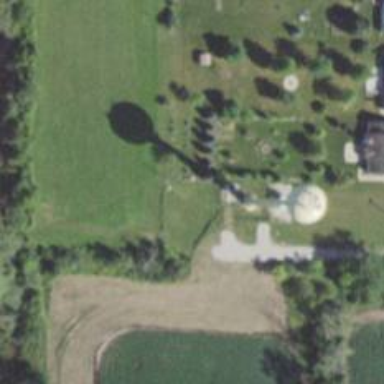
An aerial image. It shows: Water tower that is man-made.